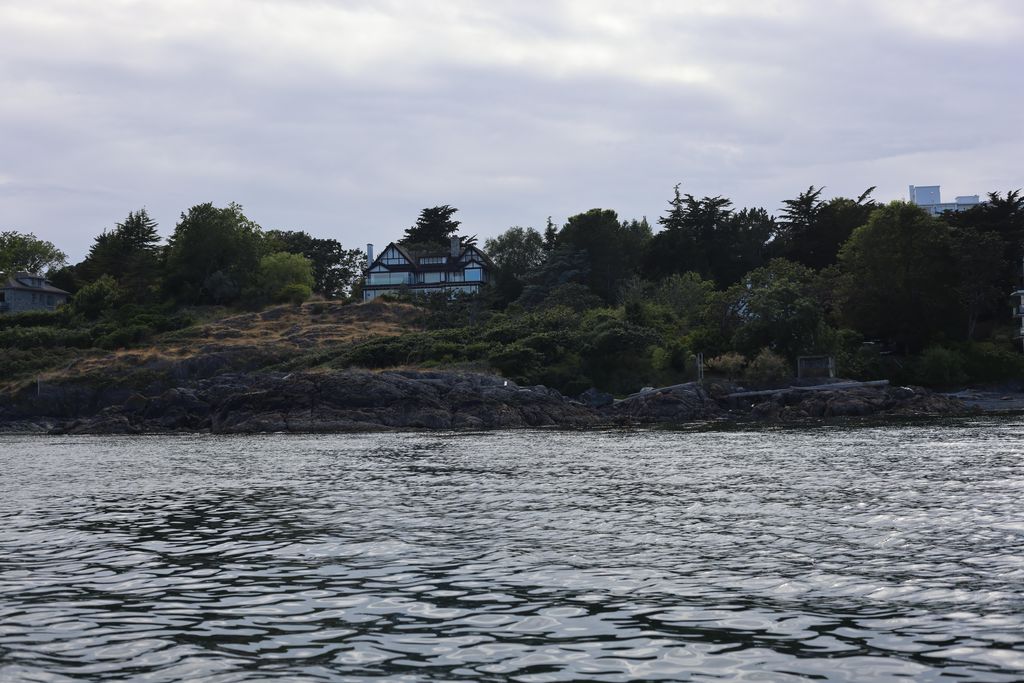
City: victoria